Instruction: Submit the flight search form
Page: home
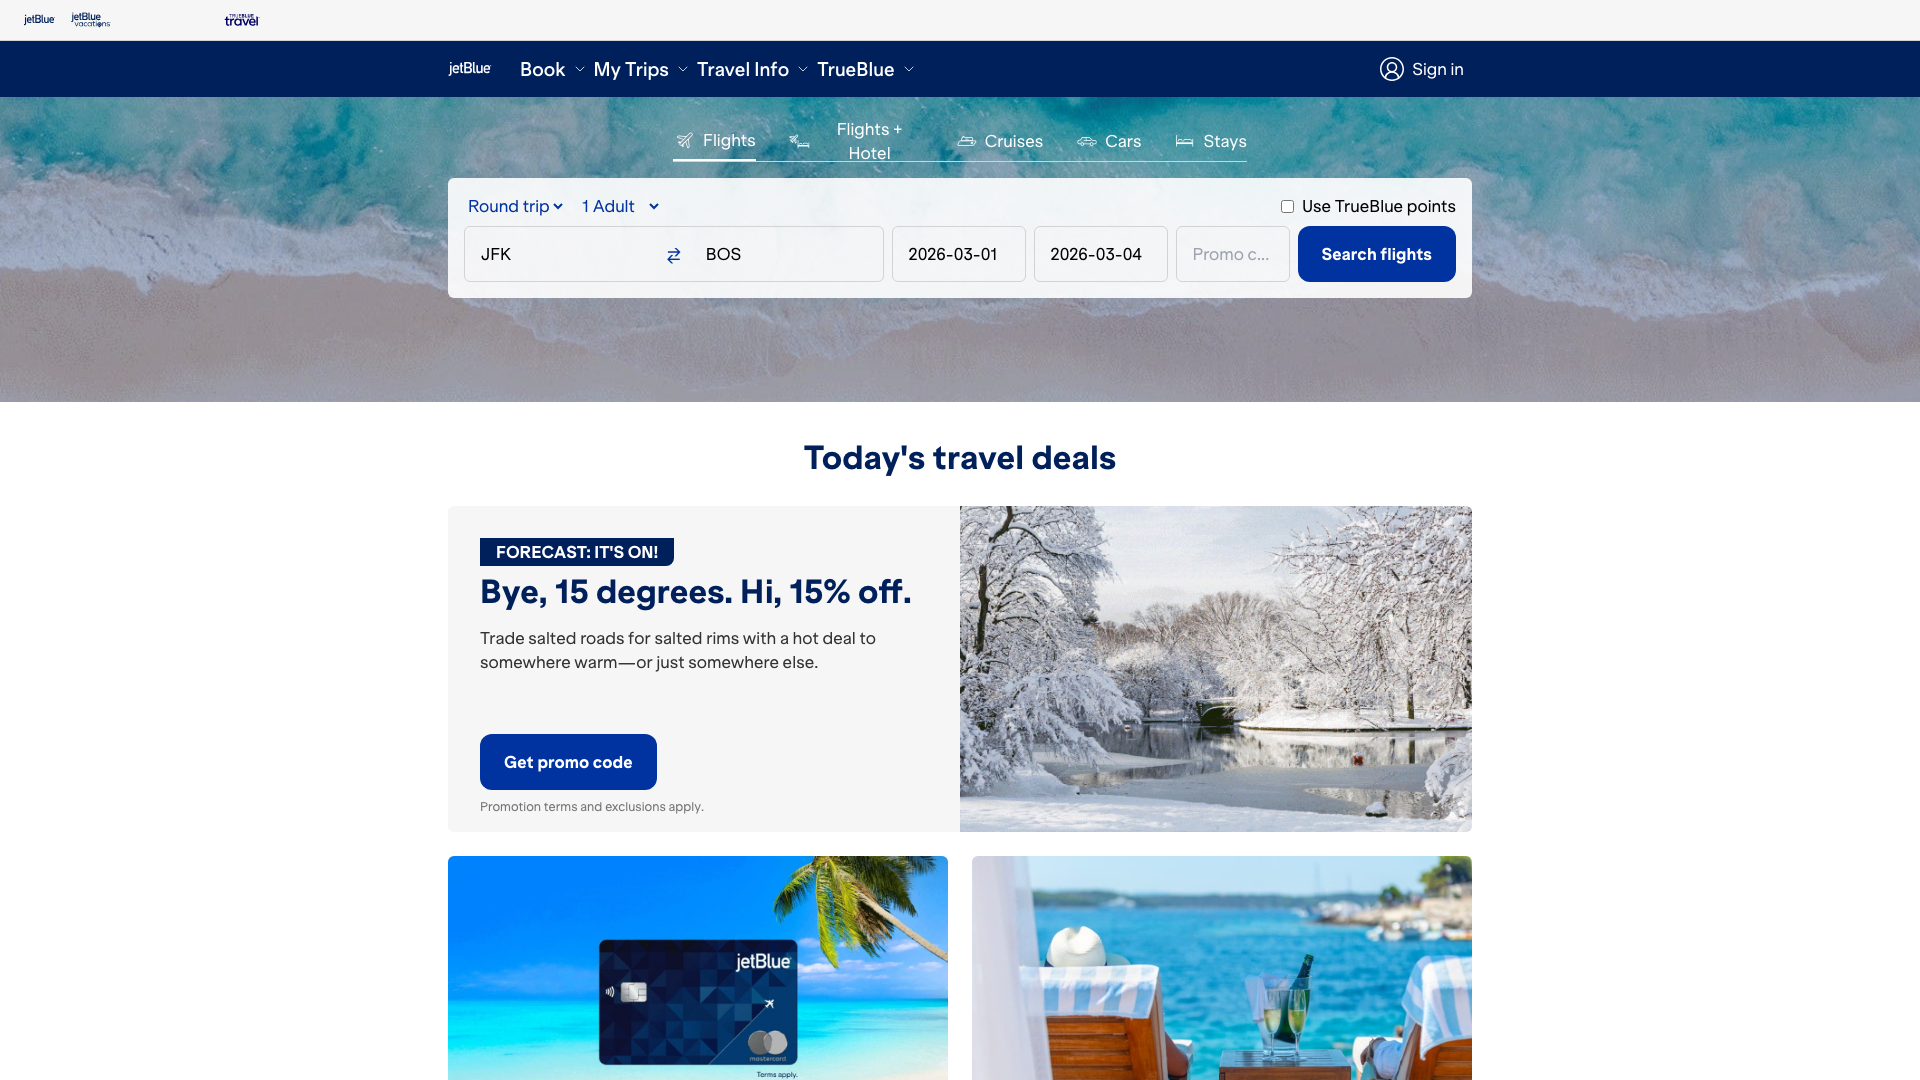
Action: click